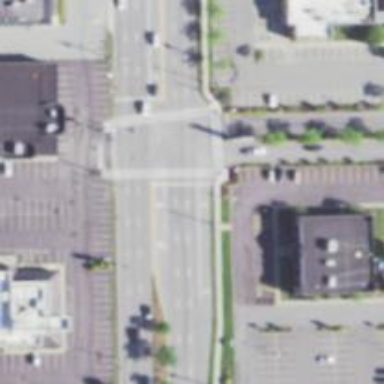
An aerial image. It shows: Footway with asphalt surface featuring zebra crossing.